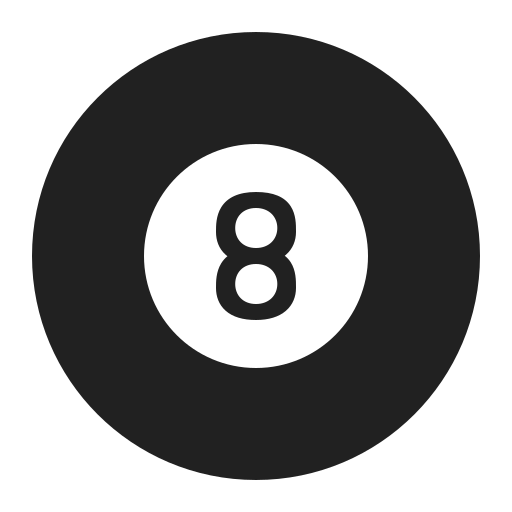
pool 8 ball high contrast